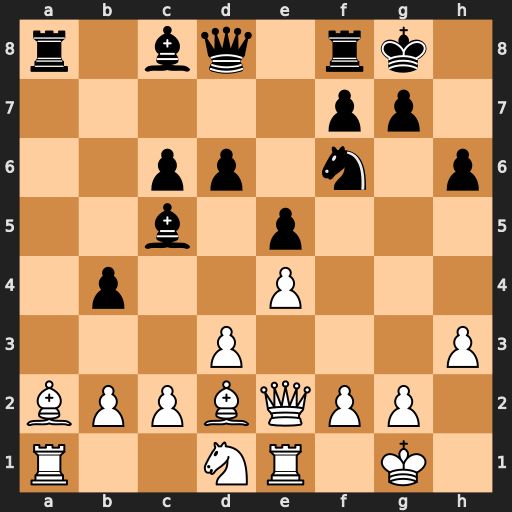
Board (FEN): r1bq1rk1/5pp1/2pp1n1p/2b1p3/1p2P3/3P3P/BPPBQPP1/R2NR1K1
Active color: w
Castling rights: -
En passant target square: -
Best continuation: Bxf7+ Kxf7 Rxa8